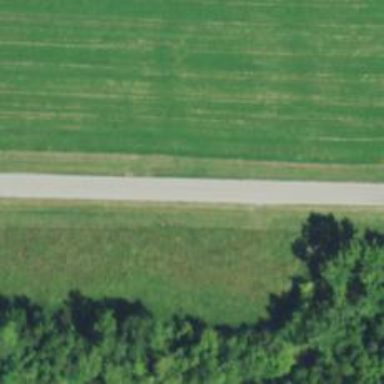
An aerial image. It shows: Tertiary road.